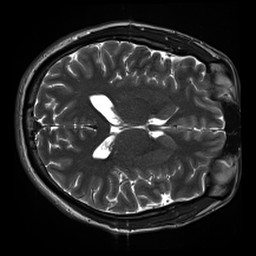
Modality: inplaneT2
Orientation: axial
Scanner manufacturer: siemens
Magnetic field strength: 3 T
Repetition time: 11 s
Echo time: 0.059 s